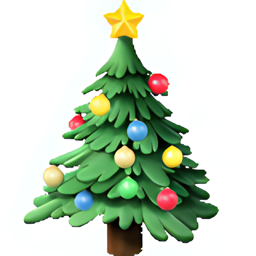
Name: christmas tree
Emoji: 🎄
Group: Activities
Sub-group: event